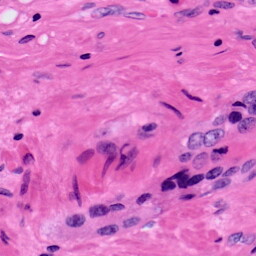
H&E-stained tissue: Prostate